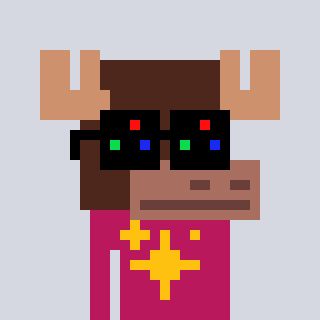
a pixel art character with square black sunglasses, a moose-shaped head and a darkpink-colored body on a cool background